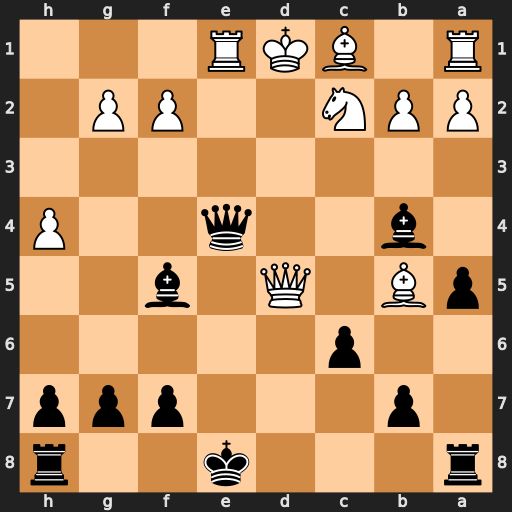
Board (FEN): r3k2r/1p3ppp/2p5/pB1Q1b2/1b2q2P/8/PPN2PP1/R1BKR3
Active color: b
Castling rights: kq
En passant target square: -
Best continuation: Bxe1 Bxc6+ bxc6 Qxe4+ Bxe4